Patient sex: M
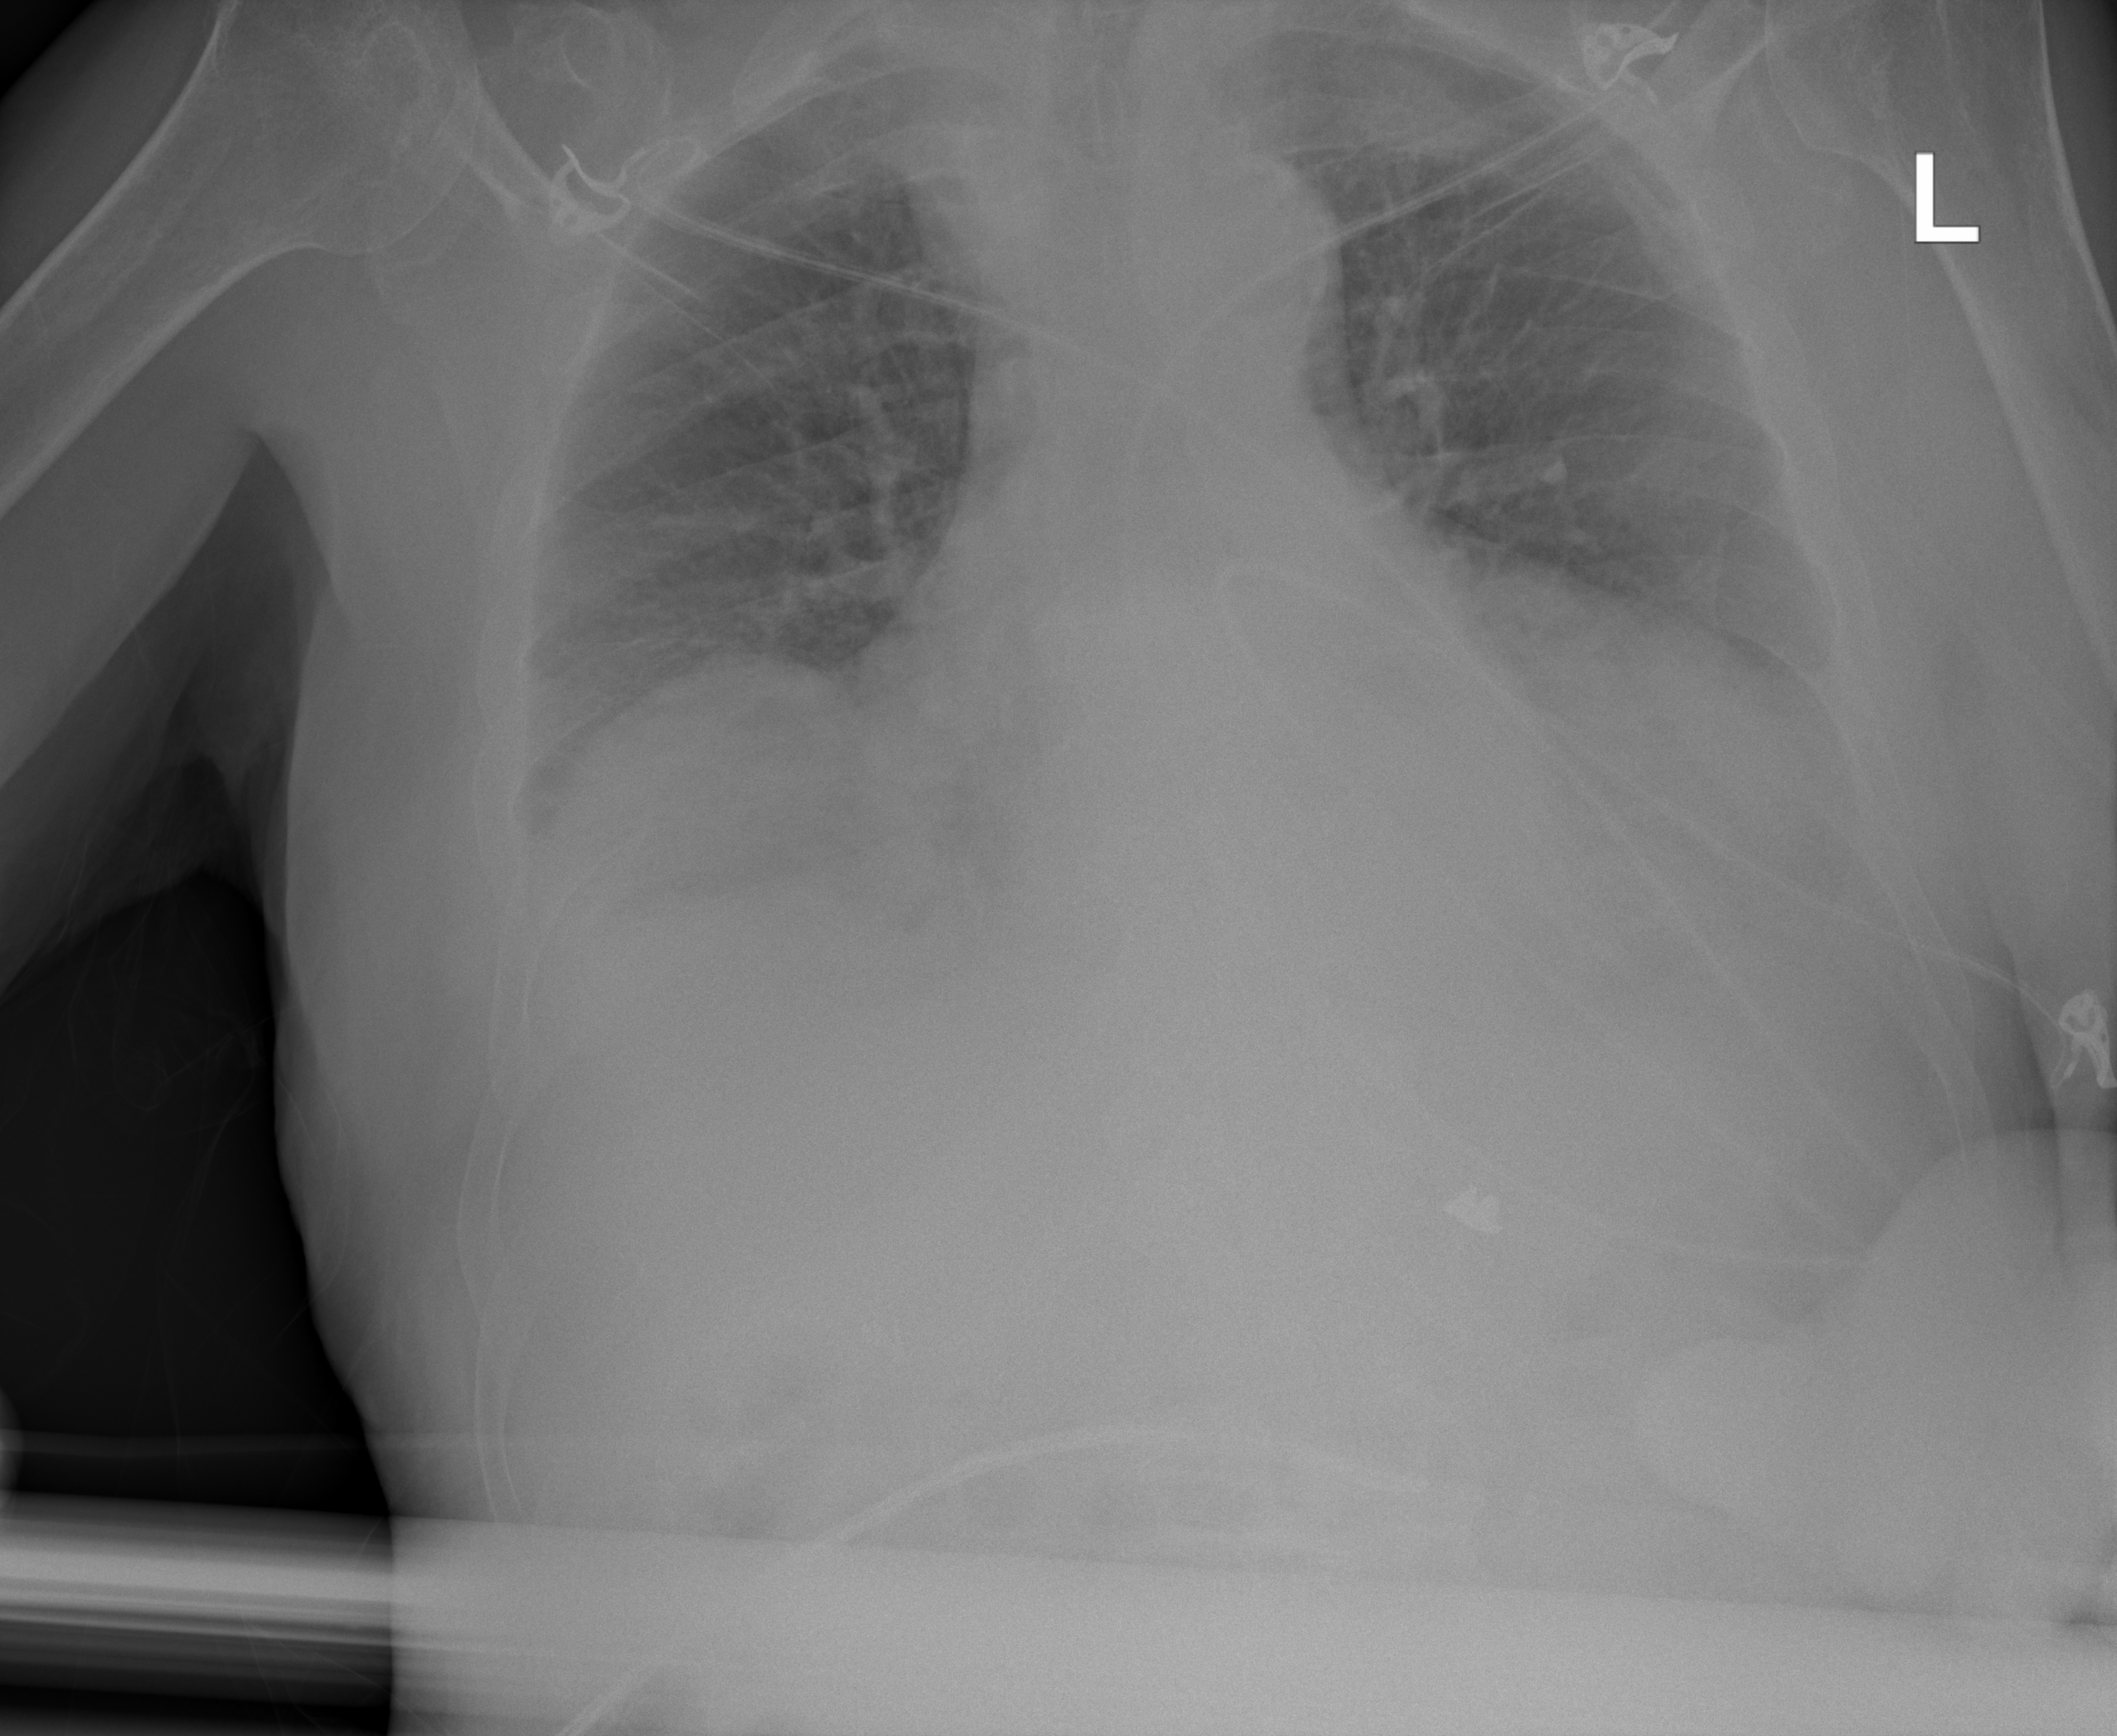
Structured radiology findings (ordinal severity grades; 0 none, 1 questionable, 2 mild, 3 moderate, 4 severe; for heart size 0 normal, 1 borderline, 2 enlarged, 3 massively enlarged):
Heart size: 0
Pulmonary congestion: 2
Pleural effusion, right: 2
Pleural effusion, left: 2
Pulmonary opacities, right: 0
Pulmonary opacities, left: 0
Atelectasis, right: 2
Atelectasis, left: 2